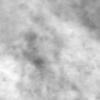
Label: no_change